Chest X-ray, PA view. Patient: 46 years old, sex M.
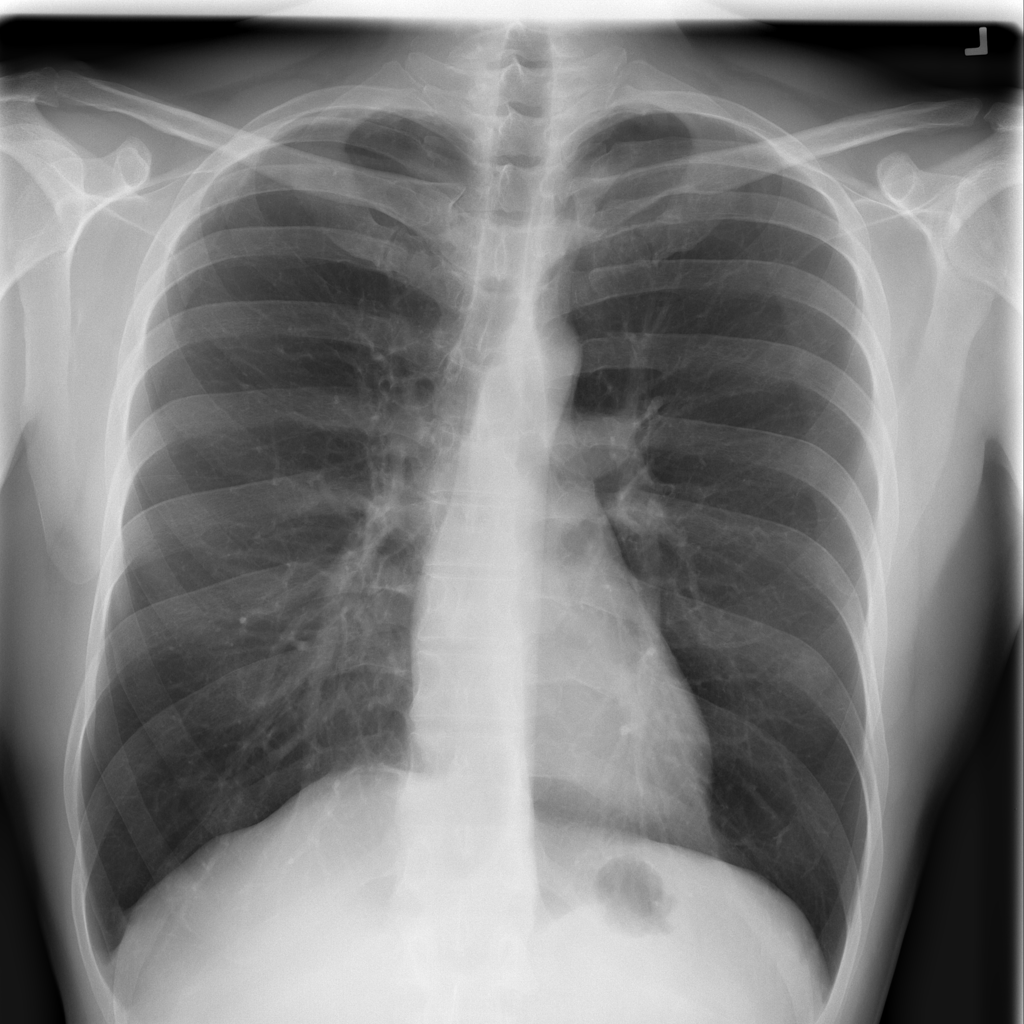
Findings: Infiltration